Question: I've been searching at this but can't find a solution. I have a custom 'TextView' which goes into an 'ArrayAdapter', the size of the text is '18sp'. I've tested this on two emulators: 7" mdpi and 4.7" xhdpi and the difference is pretty noticeable. It basically ruins my layout. I'm developing for version 4+.

The smaller one is too small for the mdpi display and the first one is too big. How can I make the text display equal (or with very minimal discrepancy) between these two devices? The font settings are set to normal.
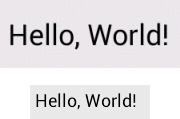
Answer: You can use 'res/values/dimens.xml' to define your text size like so:
'''
<?xml version="1.0" encoding="utf-8"?>
<resources>
<dimen name="text_size">18sp</dimen>
</resources>
'''
And then you can use multiple <URL> for the 'res/values' folder to provide a different 'dimens.xml' for each screen size. For example:
'res/values-small/dimens.xml':
'''
<?xml version="1.0" encoding="utf-8"?>
<resources>
<dimen name="text_size">24sp</dimen>
</resources>
'''
'res/values-large/dimens.xml':
'''
<?xml version="1.0" encoding="utf-8"?>
<resources>
<dimen name="text_size">14sp</dimen>
</resources>
'''
And apply your dimension like this in a layout:
'''
<TextView android:id="@android:id/title"
android:textSize="@dimen/text_size"/>
'''
### Optional:
Refer to your dimension in your 'res/values/styles.xml' like so:
'''
<?xml version="1.0" encoding="utf-8"?>
<resources>
<style name="my_text">
<item name="android:textSize">@dimen/text_size</item>
</style>
<resources>
'''
And apply your style like this in a layout:
'''
<TextView android:id="@android:id/title"
style="@style/my_text"/>
'''